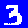
Digit: 3